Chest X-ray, PA view. Patient: 69 years old, sex F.
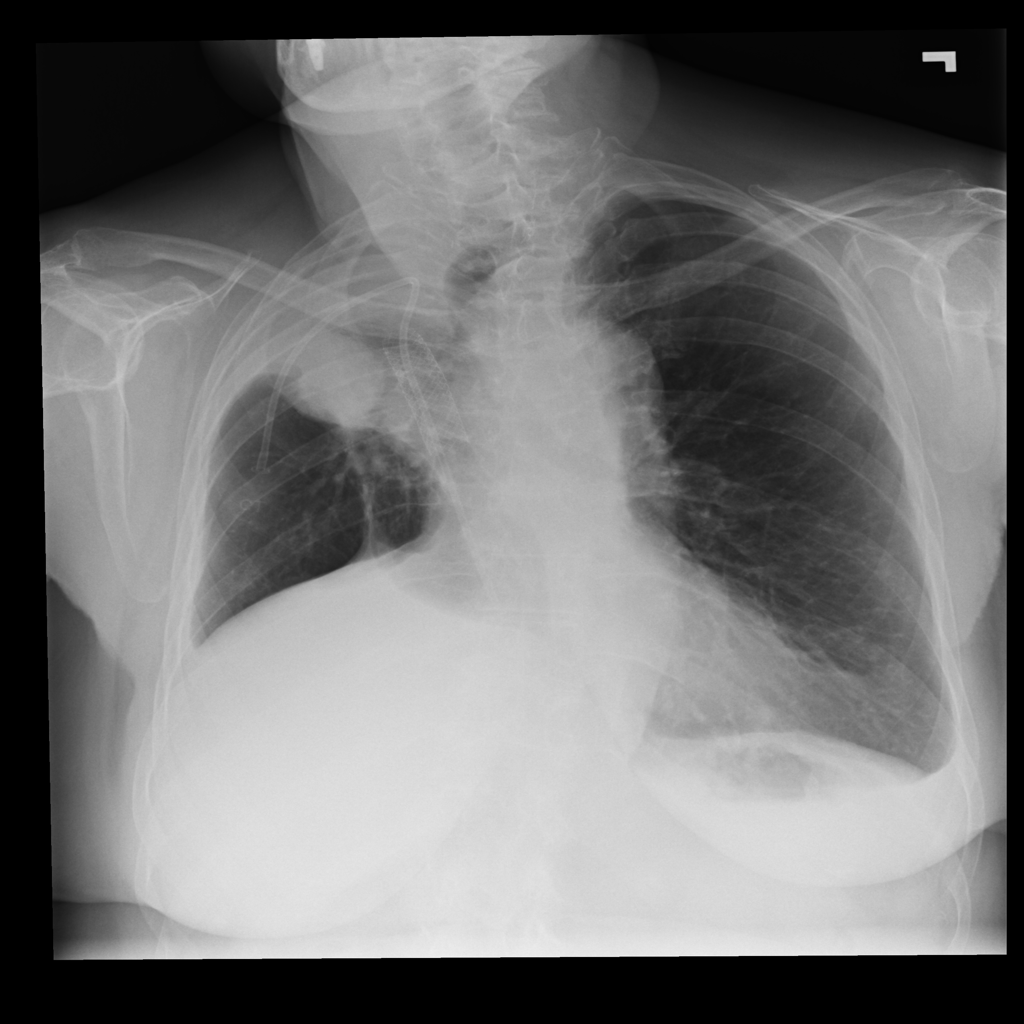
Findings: No Finding